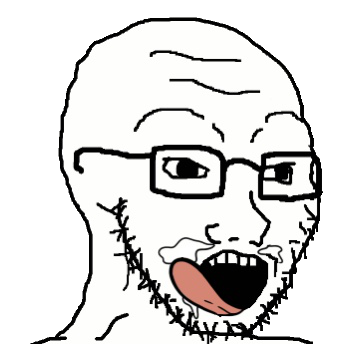
Label: 5_Soyjak